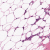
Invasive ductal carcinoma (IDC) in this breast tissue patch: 0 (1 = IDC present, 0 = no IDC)